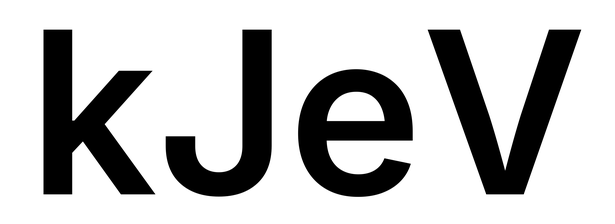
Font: Inter_SemiBold